Question: I have a small project created with IntelliJ IDEA, using Jersey.
I already created the server part working just fine and hosted on a GAE server.
I try to connect to it via a Jersey Client, and here comes the strange stuff.
Everything works fine if I run my application from inside the IntelliJ IDEA. However, once I run the jar JSON support seems to be gone, however XML works. Any ideas?
I feel I need to mention that the jersey-json is packaged with the generated jar.
Here it is the jar file in question. You'll need both the jar and the dll file, one near the other and just run it.
The Console Output (Error): <URL>
The JAR file I used (all dependencies extracted into it). Any JRE6 may run it. <URL>
The DLL required for the JAR (although, it should work without this too): <URL>
And here's the source code on the github (public): <URL>
Finally, I attach a picture with the settings of the artifact (JAR) generate rules.
Thanks for your support, :)
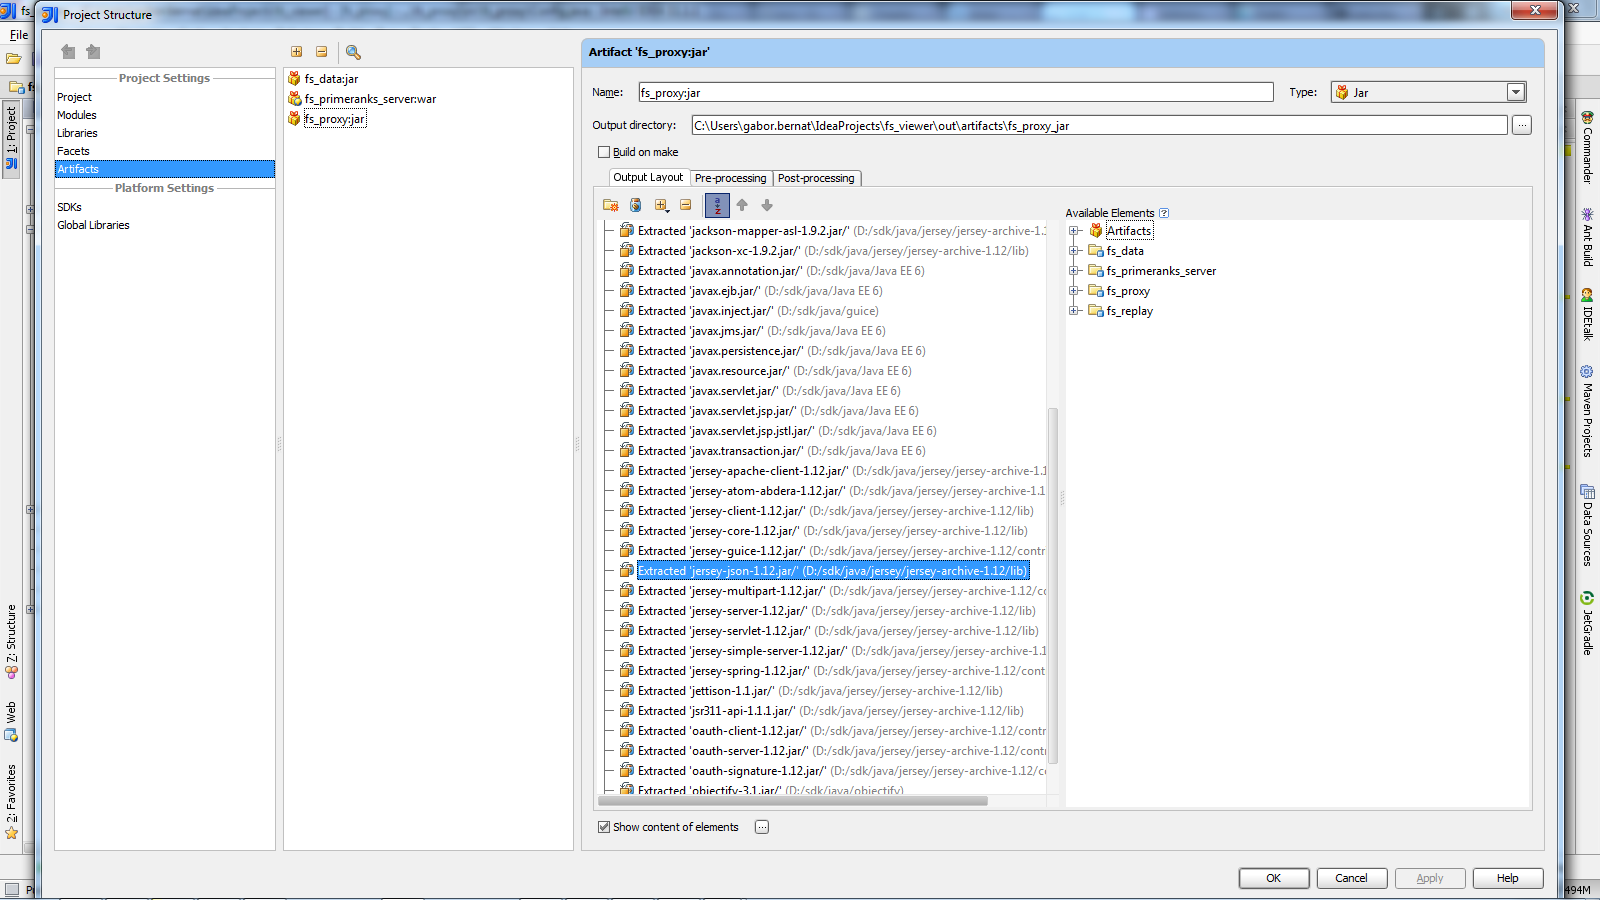
Answer: please see <URL>
(your usecase can be extracted from there; the point is that you need to configure Jersey Client to be able to handle json by a) registering JAXBContextResolver or b) explicitly adding MessageBodyWriters (jackson))
And dont forget to use GenericEntity (as in linked test).